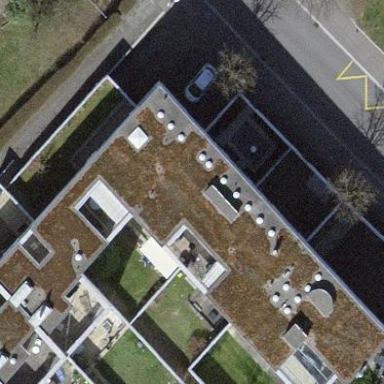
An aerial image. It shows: Residential building.